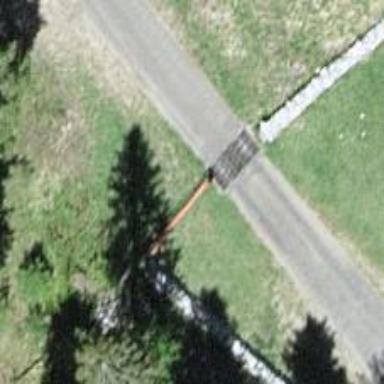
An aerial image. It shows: Cattle grid barrier.